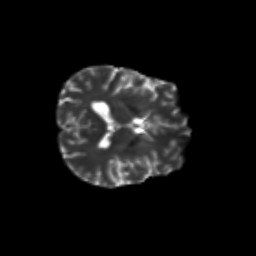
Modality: T2w
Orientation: axial
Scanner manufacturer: siemens
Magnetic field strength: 3 T
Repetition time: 9.2 s
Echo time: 0.084 s